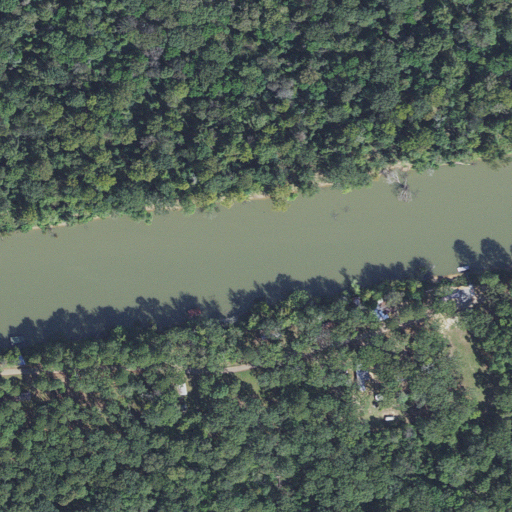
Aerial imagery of bar in Arkansas named Newport Shoals containing woody wetlands, open water, low intensity development, open development, evergreen forest, and herbaceous wetlands